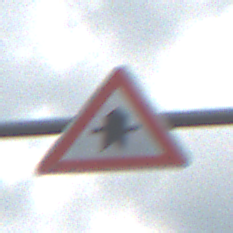
Verkehrszeichen: Vorfahrt
Umgebung: Outdoor, Nature
Tageszeit: MorningAfternoon
Wetter: PartlyCloudy
Licht: Natural
Jahreszeit: NotSpecified
Kontrast: LowContrast